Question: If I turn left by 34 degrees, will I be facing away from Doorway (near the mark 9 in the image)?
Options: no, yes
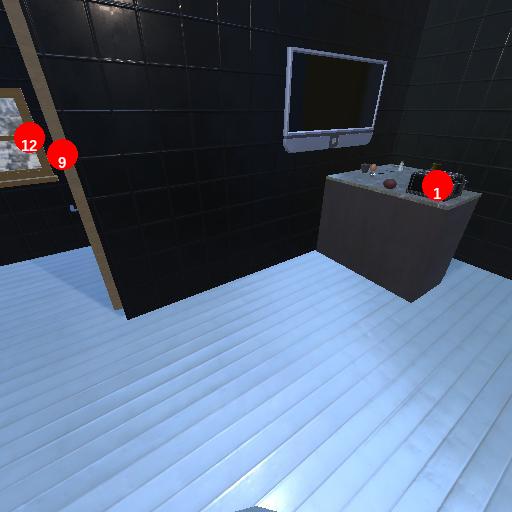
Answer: no